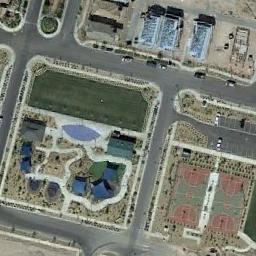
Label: basketball_court